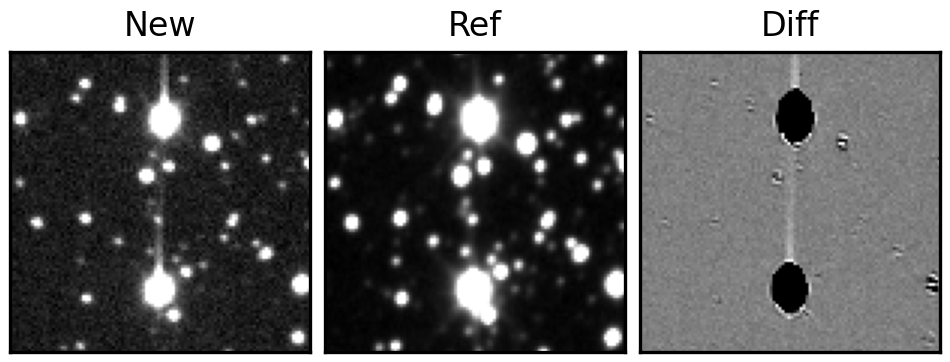
Label: bogus